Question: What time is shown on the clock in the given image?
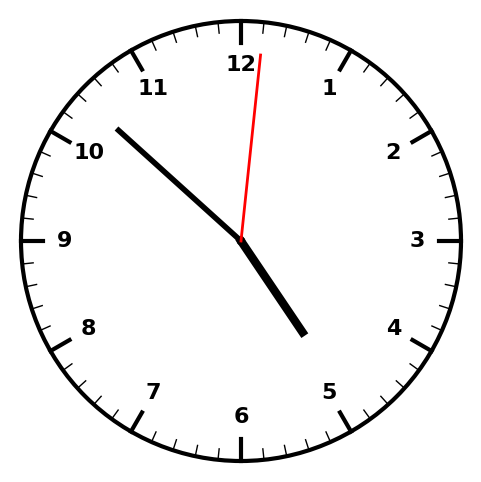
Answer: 04:52:01